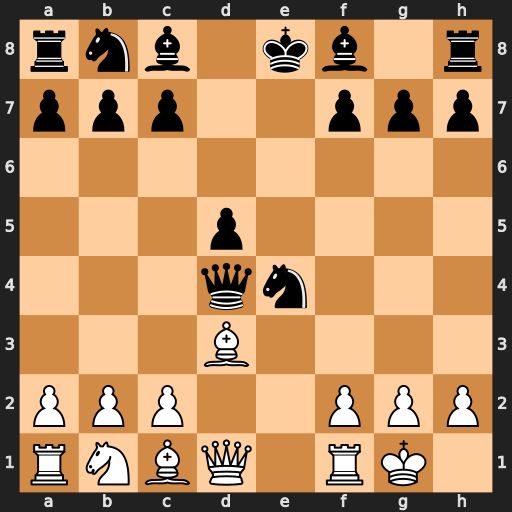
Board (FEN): rnb1kb1r/ppp2ppp/8/3p4/3qn3/3B4/PPP2PPP/RNBQ1RK1
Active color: w
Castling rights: kq
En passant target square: -
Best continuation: Bb5+ c6 Qxd4